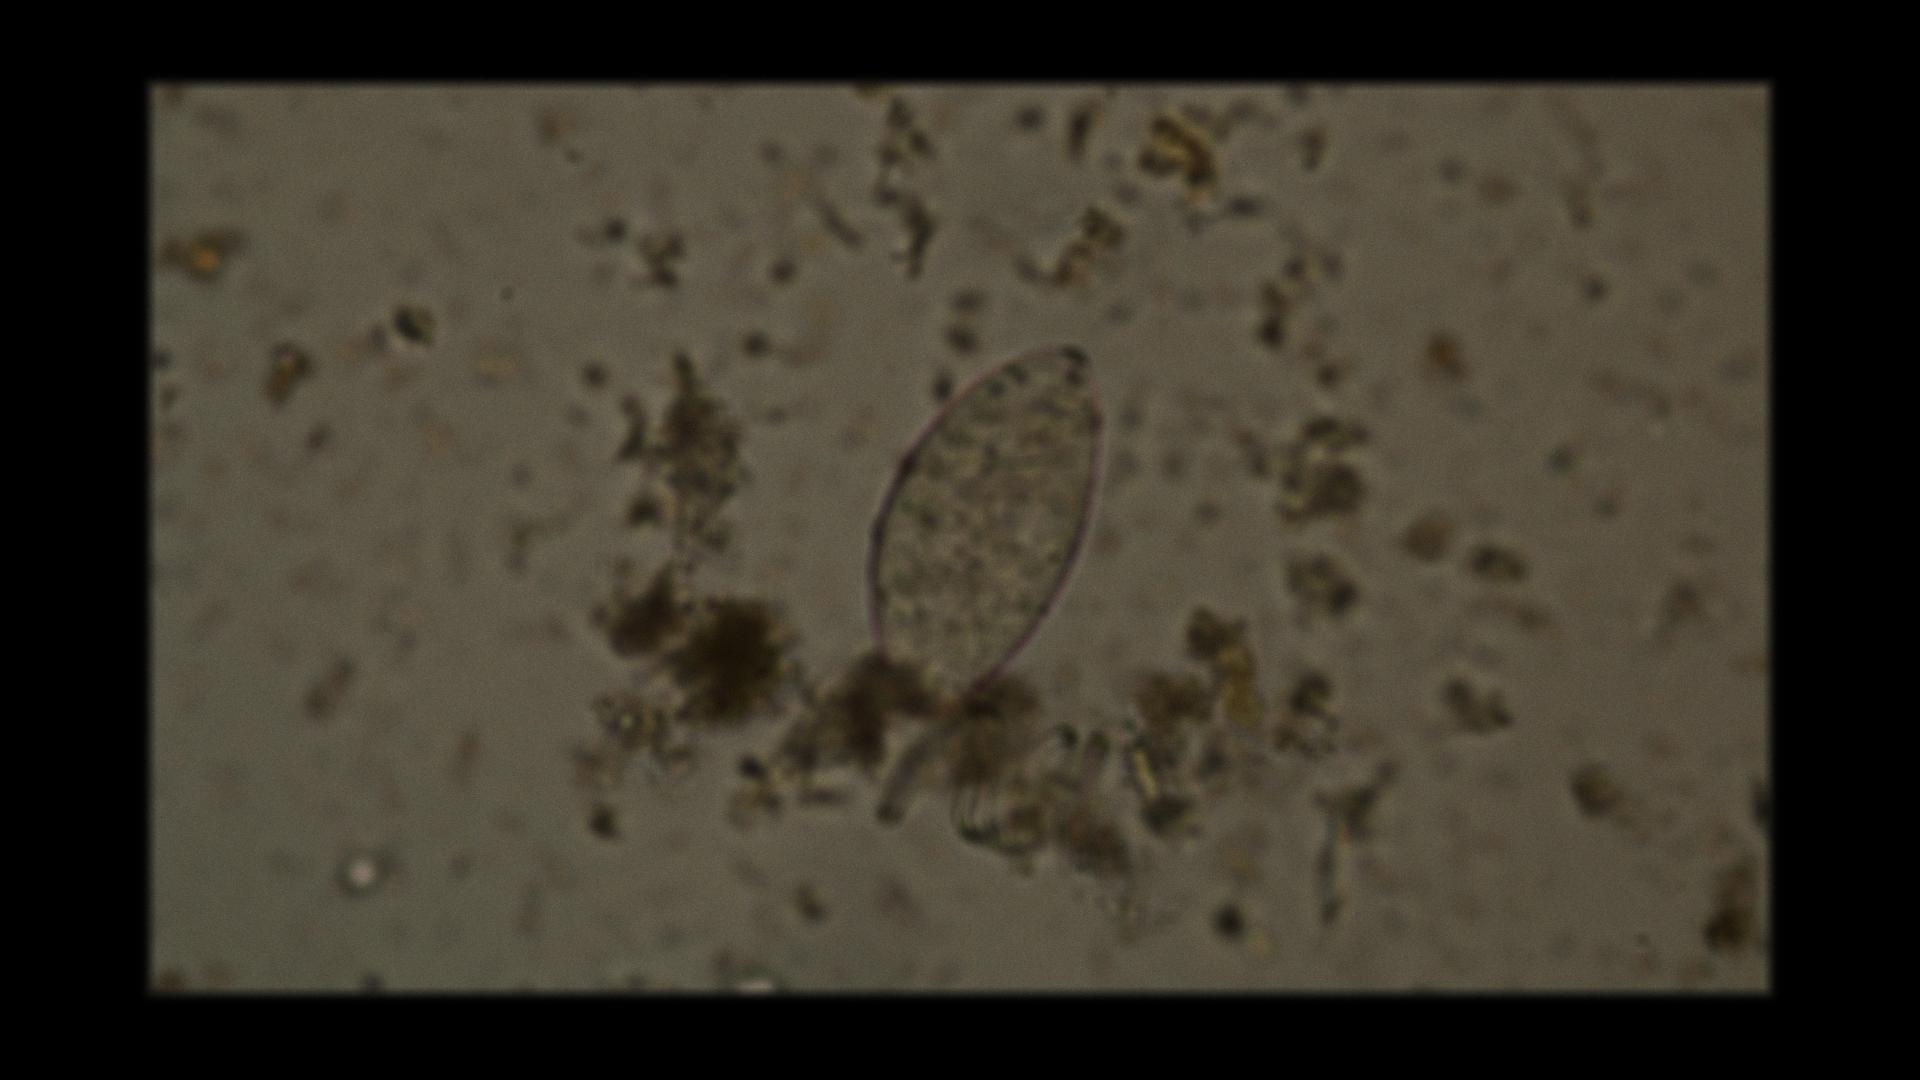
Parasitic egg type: Fasciolopsis buski